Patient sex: M
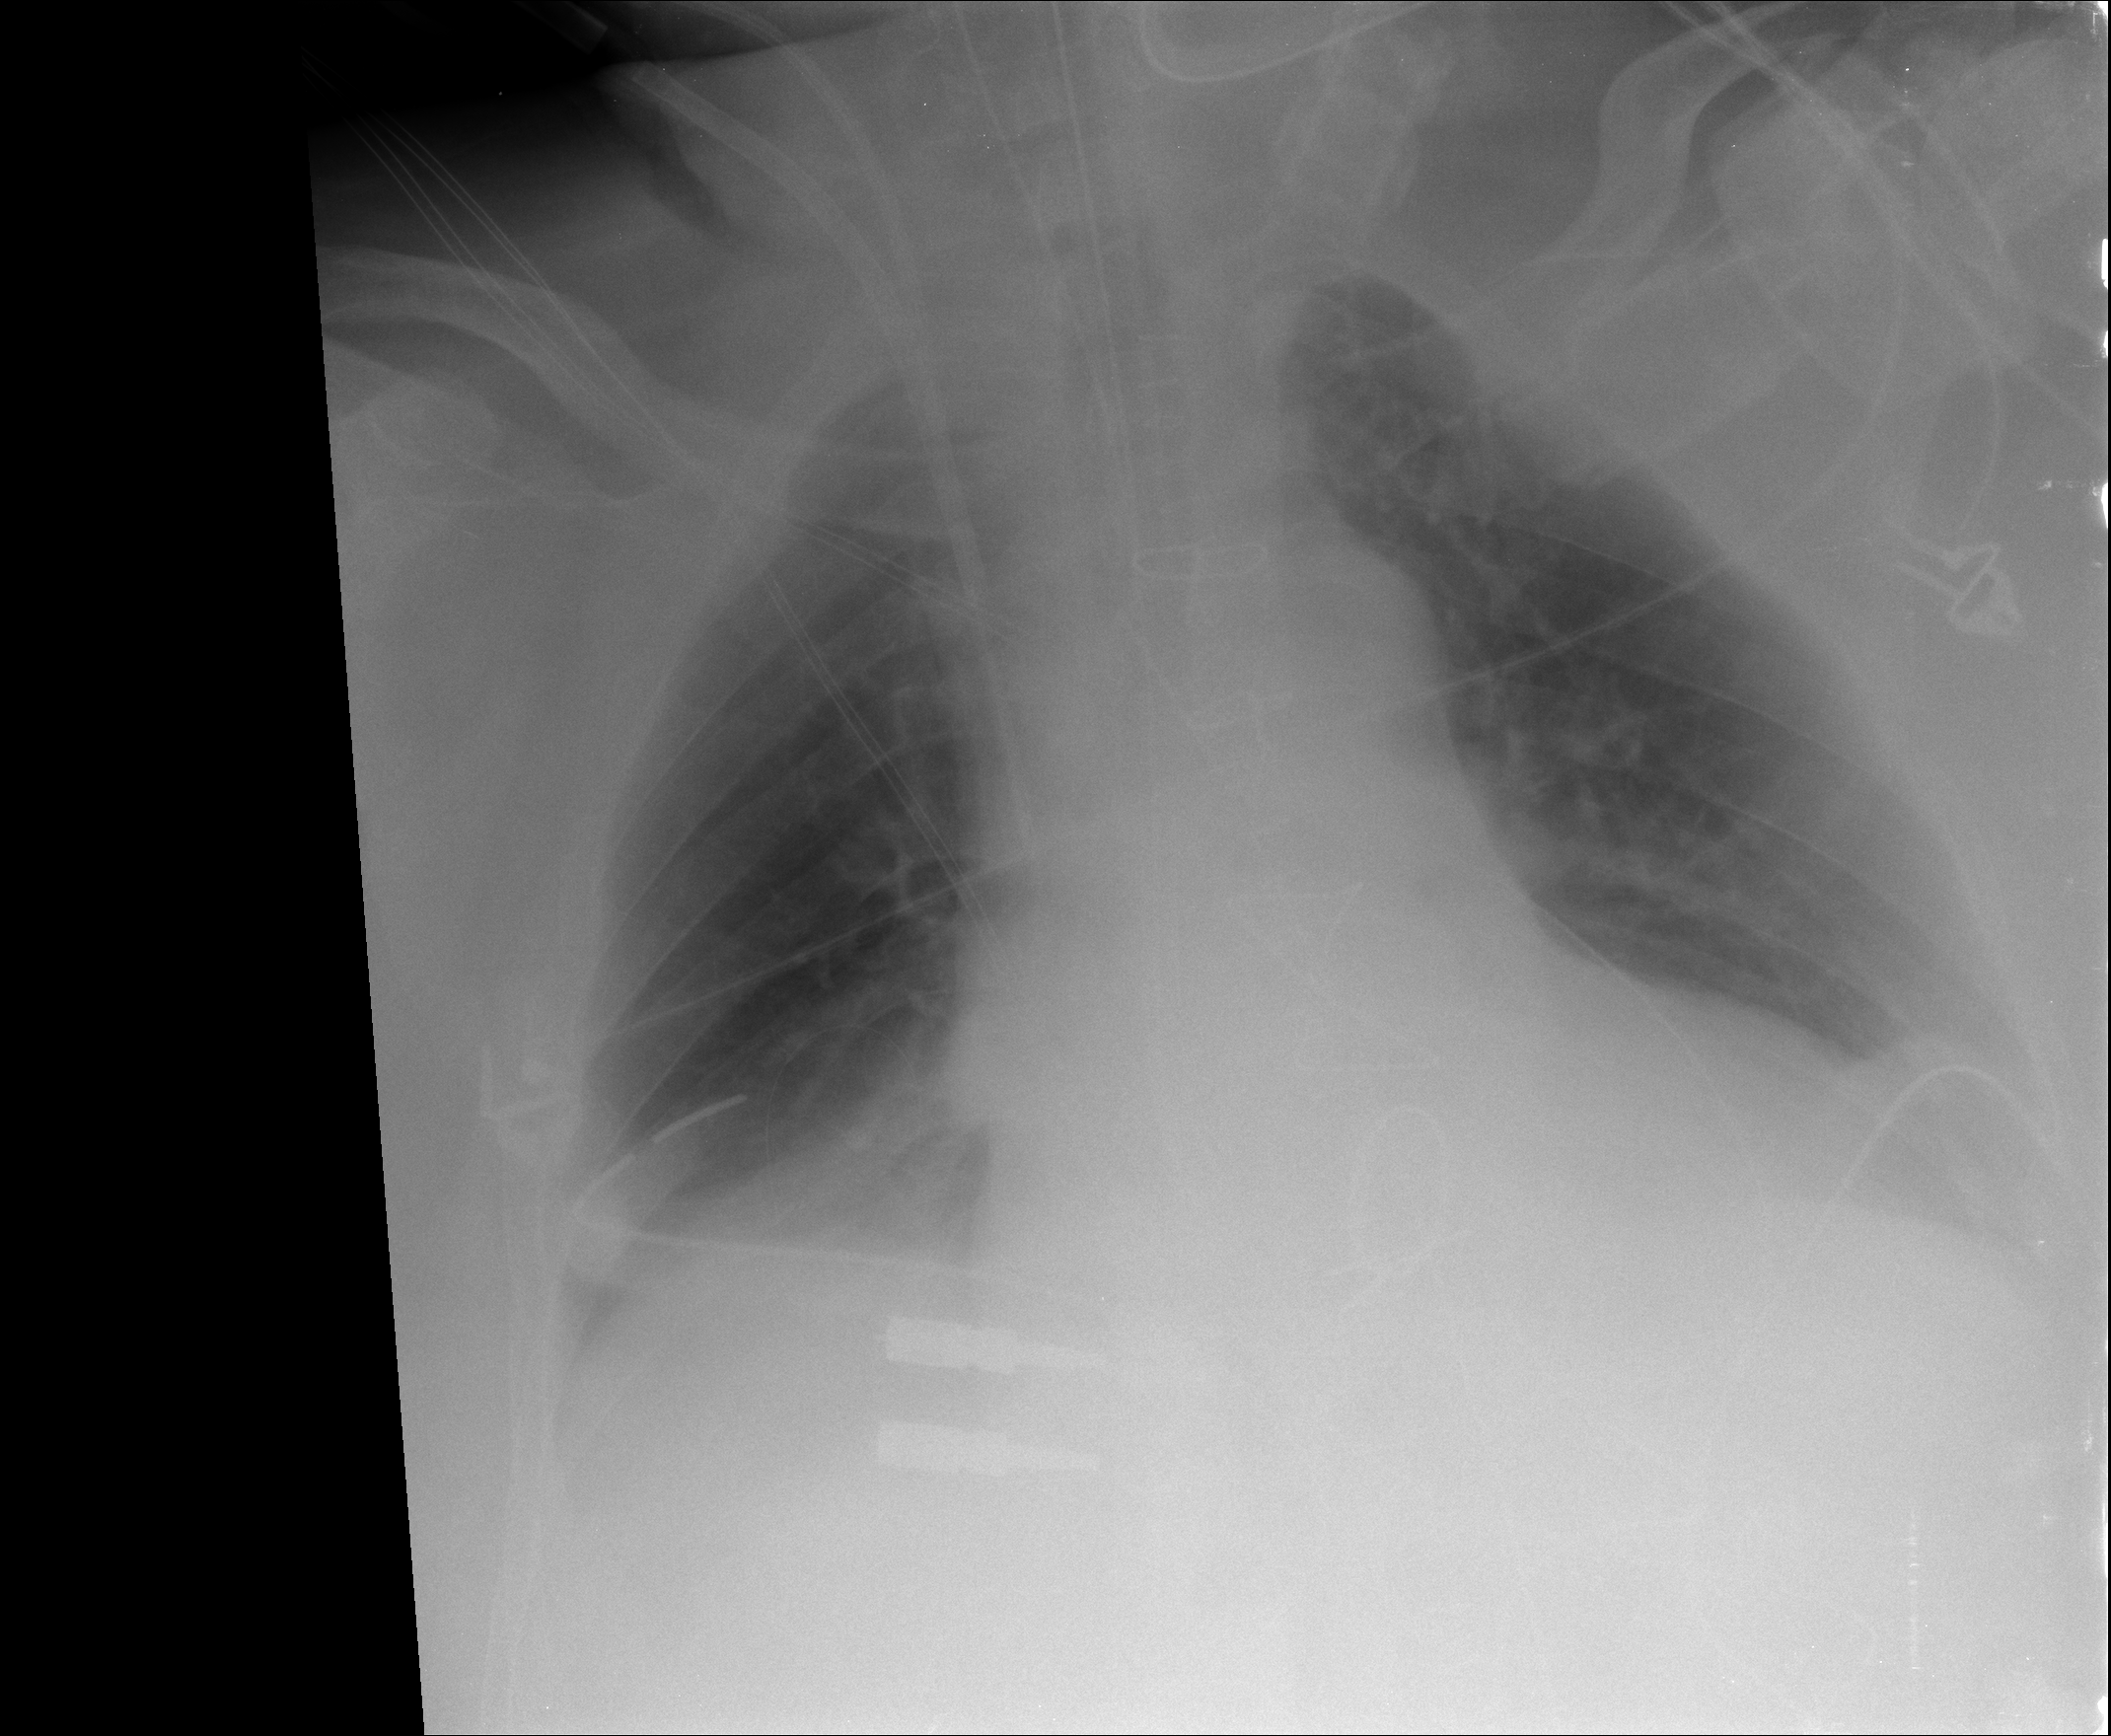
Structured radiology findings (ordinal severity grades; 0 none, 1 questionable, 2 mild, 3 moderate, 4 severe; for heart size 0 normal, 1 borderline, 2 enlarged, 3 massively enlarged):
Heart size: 2
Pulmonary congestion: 0
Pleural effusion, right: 2
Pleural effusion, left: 2
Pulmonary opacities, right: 0
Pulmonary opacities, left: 0
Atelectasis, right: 2
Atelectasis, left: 2